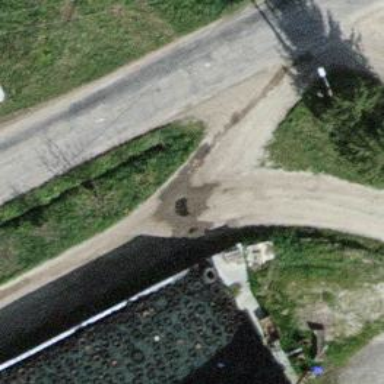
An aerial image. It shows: Dirt driveway providing service access.